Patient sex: M
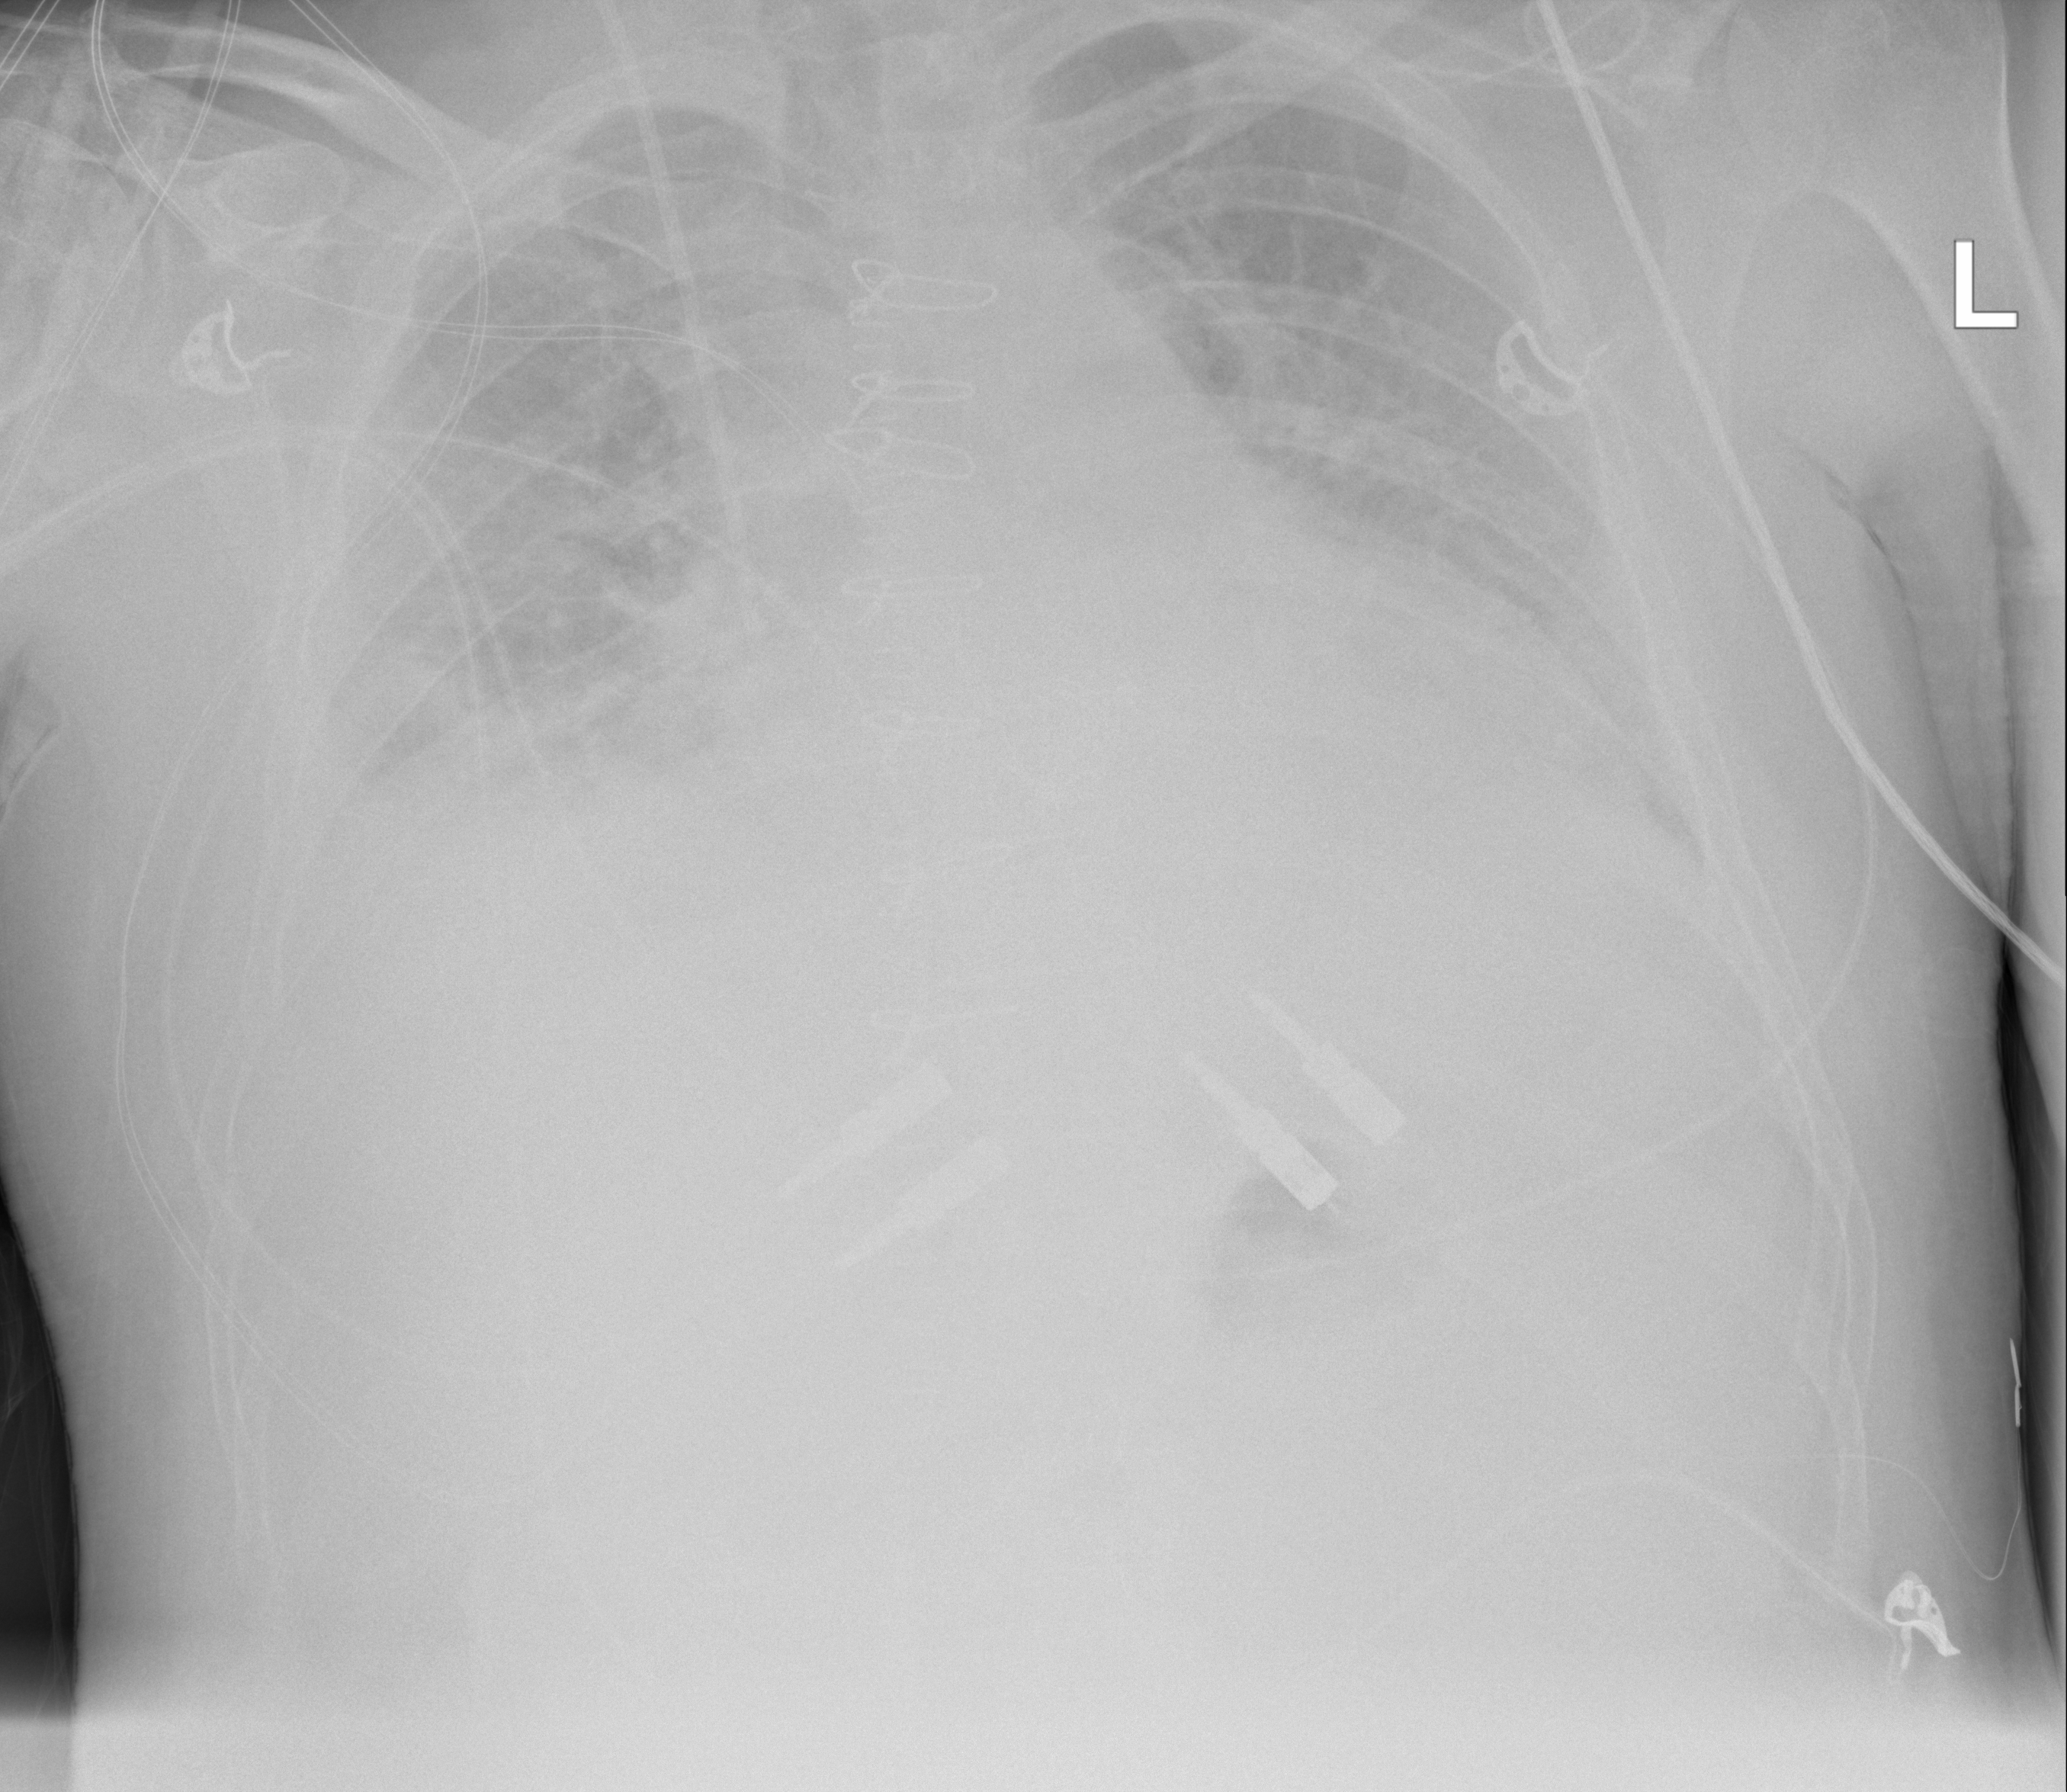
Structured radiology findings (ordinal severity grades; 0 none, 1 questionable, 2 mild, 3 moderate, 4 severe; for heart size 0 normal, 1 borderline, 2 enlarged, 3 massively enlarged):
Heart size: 2
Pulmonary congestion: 2
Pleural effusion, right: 2
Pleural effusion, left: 2
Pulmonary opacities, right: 2
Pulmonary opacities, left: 2
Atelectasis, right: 2
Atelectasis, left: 2